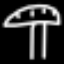
Label: mushroom